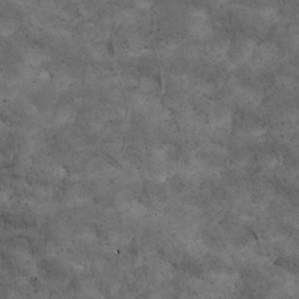
Label: non_frost